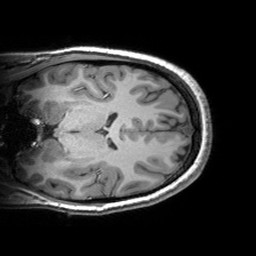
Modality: T1w
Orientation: coronal
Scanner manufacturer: siemens
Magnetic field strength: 3 T
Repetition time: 2.53 s
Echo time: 0.00299 s